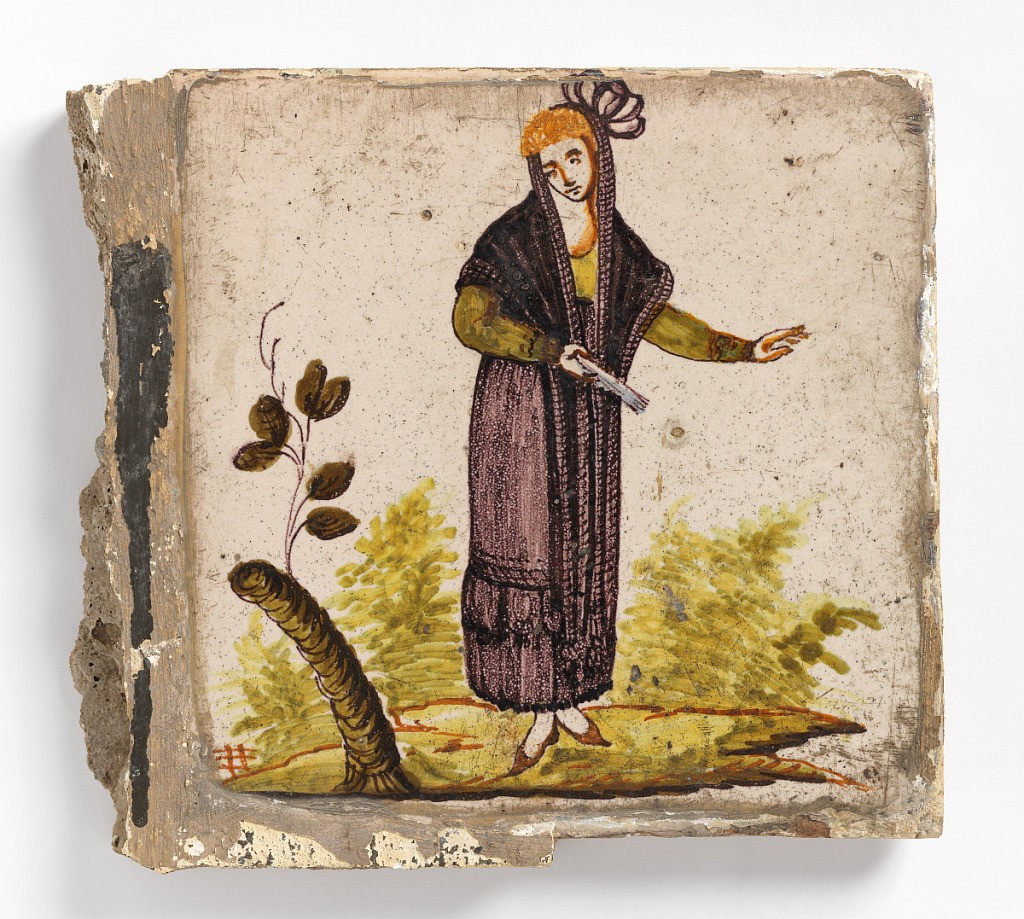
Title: Tile
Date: late 18th–early 19th century
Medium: earthenware
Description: Woman in green blouse, manganese skirt and long shawl, laid over her head. A tree trunk with a few leaves at the left.